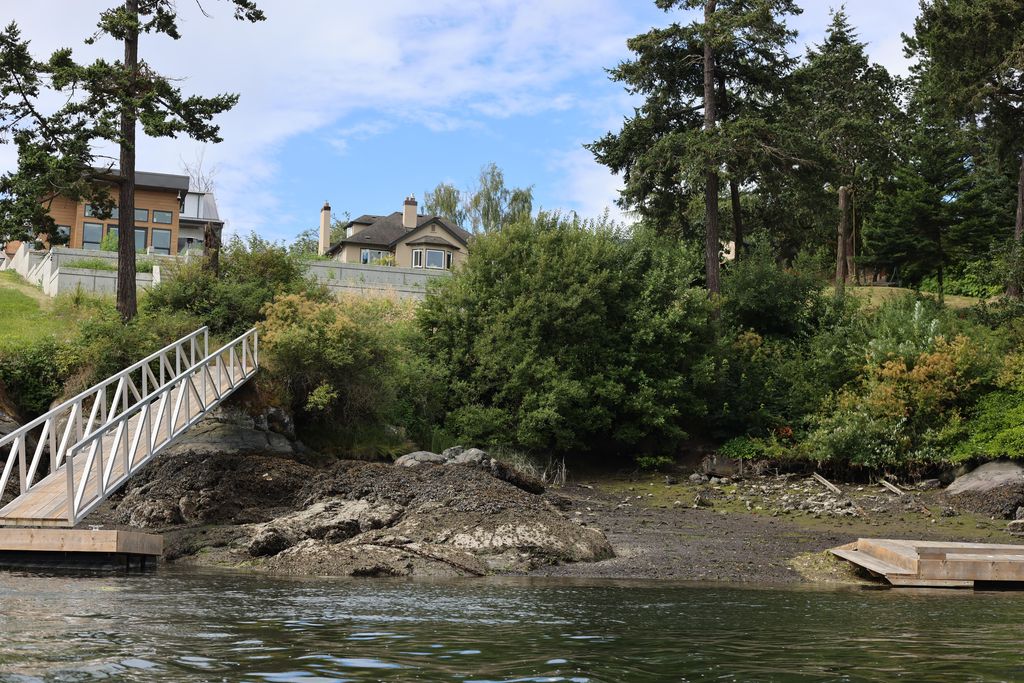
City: victoria